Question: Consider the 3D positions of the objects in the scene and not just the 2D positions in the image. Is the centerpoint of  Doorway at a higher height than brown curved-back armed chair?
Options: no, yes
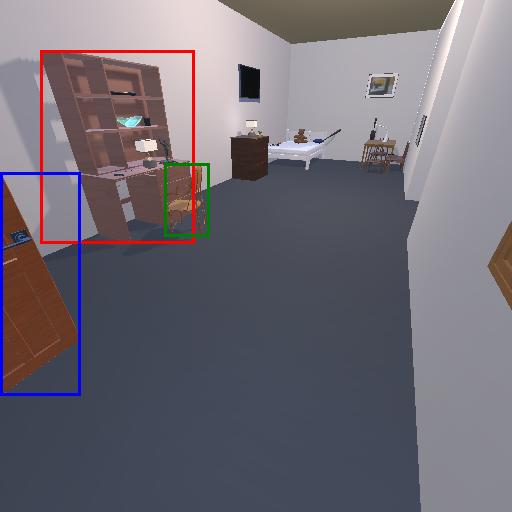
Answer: no